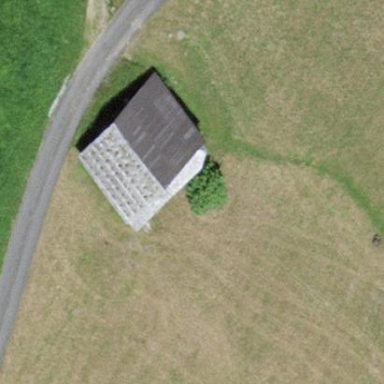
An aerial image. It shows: Rural barn.